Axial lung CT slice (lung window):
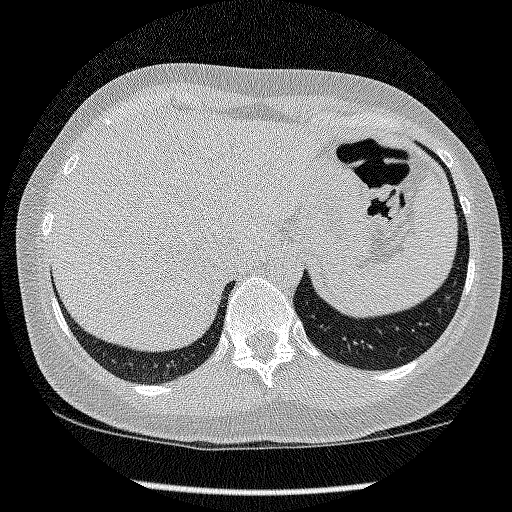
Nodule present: no